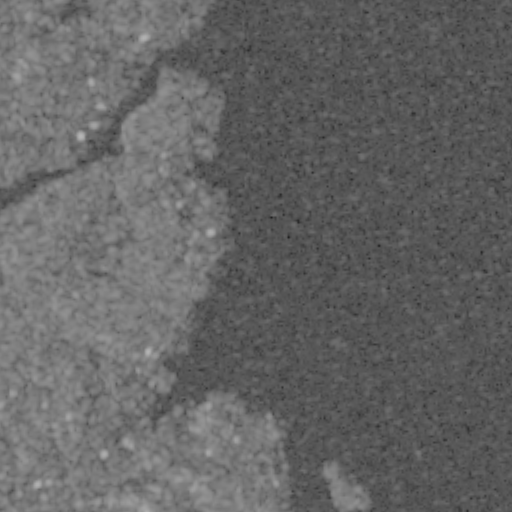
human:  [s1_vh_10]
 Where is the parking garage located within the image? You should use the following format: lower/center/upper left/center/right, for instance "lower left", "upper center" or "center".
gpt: The parking garage is located in the lower left of the image.
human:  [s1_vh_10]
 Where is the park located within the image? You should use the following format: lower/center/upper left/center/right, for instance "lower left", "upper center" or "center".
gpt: There is no park in the image.

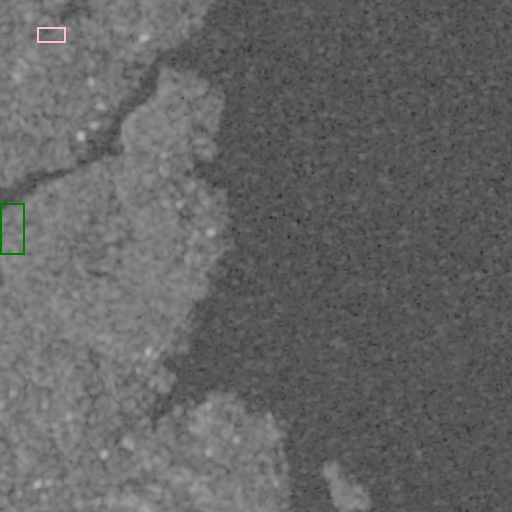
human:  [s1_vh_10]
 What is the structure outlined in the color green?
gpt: The structure outlined in green is a park.
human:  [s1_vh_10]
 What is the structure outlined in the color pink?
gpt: The structure outlined in pink is a parking lot.
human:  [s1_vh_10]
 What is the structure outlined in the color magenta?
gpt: There is no magenta outline.